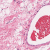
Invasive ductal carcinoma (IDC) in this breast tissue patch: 0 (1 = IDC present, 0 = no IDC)